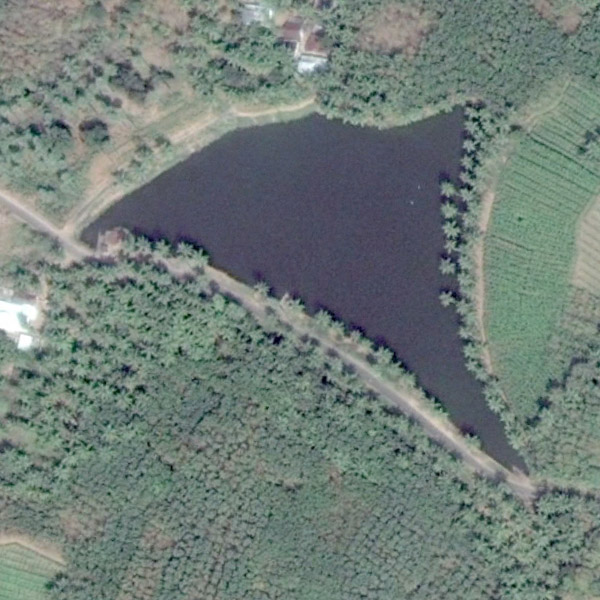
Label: Pond